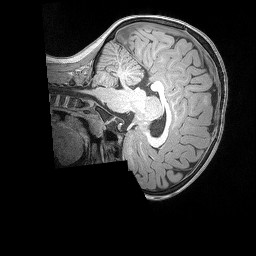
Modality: T1w
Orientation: sagittal
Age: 5
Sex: female
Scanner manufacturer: siemens
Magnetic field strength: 3 T
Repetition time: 2.53 s
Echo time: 0.00164 s